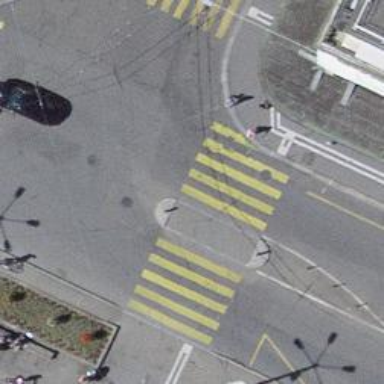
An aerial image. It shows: Marked zebra crossing with pedestrian island.